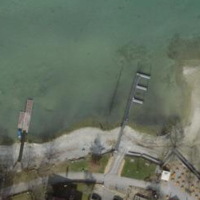
EUNIS habitat code: 14
Species observed at this site:
Chroicocephalus ridibundus